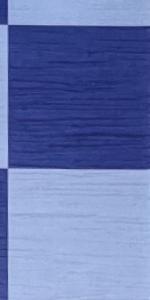
Label: Empty